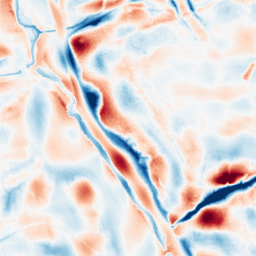
Category: wavelet
Decomposition family: wavelet_biorthogonal
Decomposition parameters: wavelet: bior5.5
level: 5
Upsampling method: quintic
Upsampling parameters: scale: 4
Upsampling scale: 4